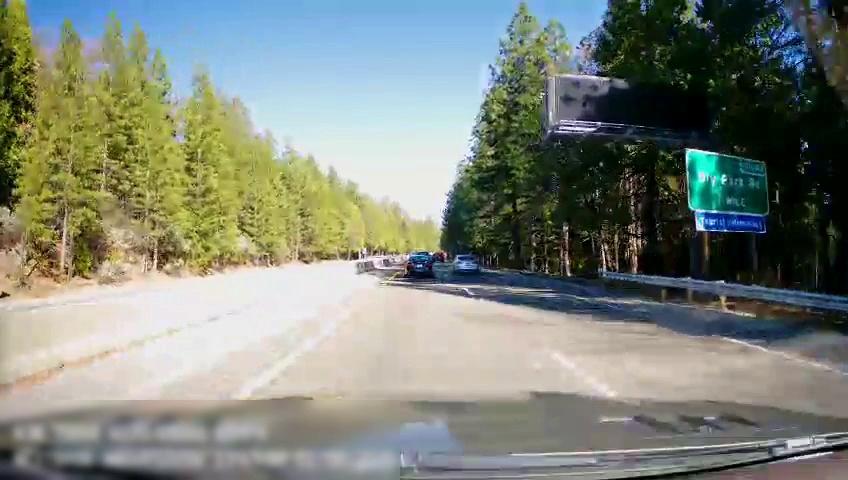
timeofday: Day
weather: Sunny
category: Drivable Space
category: Vehicles | SUV
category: Vehicles | Car
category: Vehicles | Car
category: Lanes | Current Lane
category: Lanes | Current Lane
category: Lanes | Alternate Lane
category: Traffic | Signs
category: Traffic | Signs